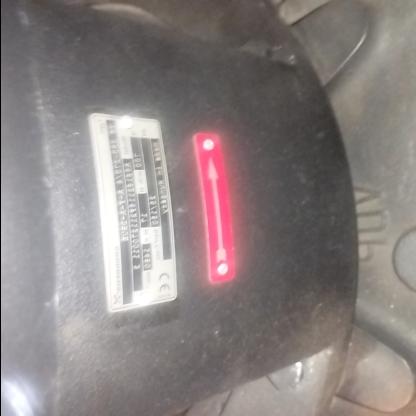
Klasa: tabliczka-znamionowa